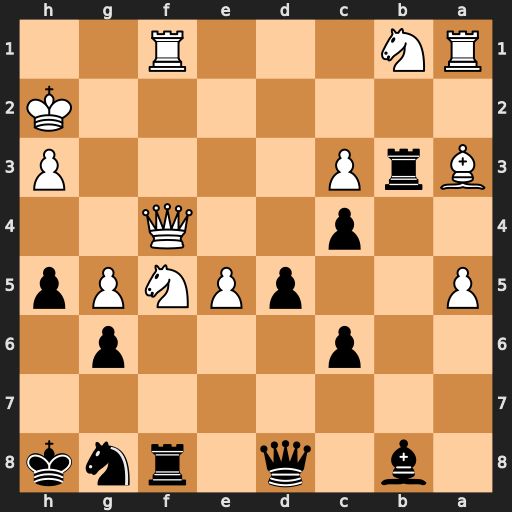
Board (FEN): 1b1q1rnk/8/2p3p1/P2pPNPp/2p2Q2/BrP4P/7K/RN3R2
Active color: b
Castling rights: -
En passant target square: -
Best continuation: Rxf5 Qxf5 gxf5